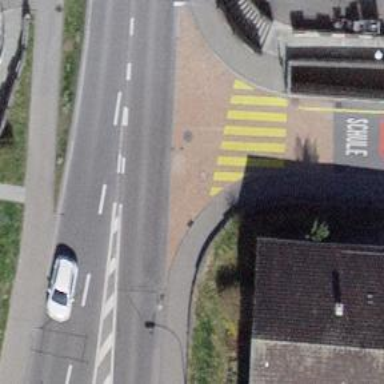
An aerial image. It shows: Kerb serving as barrier.